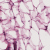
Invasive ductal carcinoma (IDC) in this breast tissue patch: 0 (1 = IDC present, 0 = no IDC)